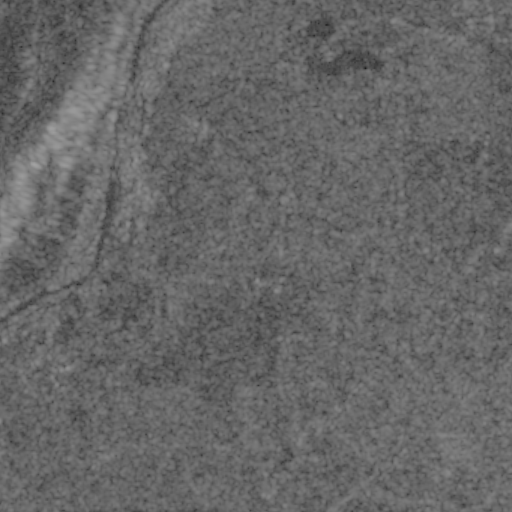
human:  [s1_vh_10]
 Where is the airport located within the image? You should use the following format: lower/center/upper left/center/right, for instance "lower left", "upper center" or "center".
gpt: The airport is located in the center right of the image.
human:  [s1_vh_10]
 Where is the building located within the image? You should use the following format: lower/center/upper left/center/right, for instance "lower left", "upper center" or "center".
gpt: The building is located in the upper right of the image.
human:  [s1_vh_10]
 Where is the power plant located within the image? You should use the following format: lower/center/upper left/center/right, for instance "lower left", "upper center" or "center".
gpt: There is no power plant in the image.

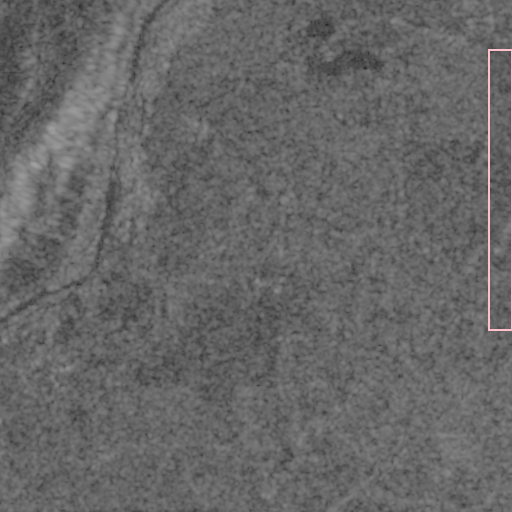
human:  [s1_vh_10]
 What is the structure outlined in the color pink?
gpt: The structure outlined in pink is an airport.
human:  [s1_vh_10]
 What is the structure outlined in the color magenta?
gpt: There is no magenta outline.